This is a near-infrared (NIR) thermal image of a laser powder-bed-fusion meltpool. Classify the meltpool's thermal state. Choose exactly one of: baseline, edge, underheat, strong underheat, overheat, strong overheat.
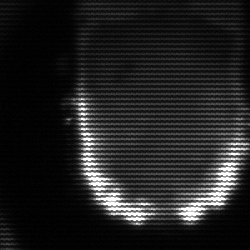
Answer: baseline